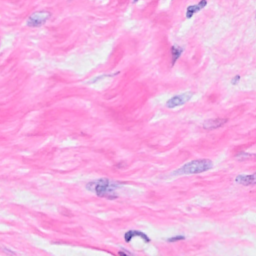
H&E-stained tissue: Breast